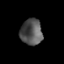
Tissue: prostate
Cell type: Epithelial cells
Senescence score: 0.3363
Nuclear area (px): 559
Mean DAPI intensity: 83.726